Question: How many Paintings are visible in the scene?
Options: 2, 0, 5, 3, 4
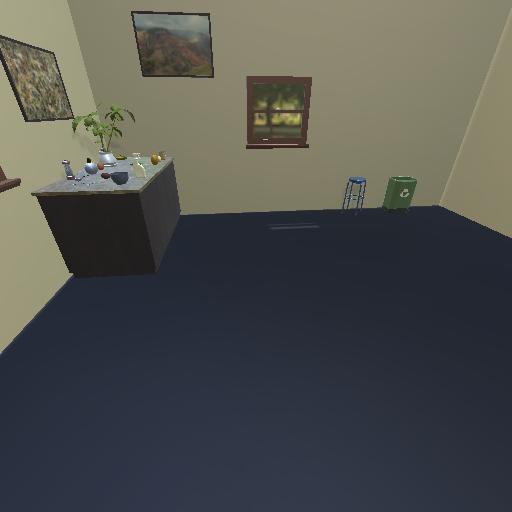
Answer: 2